Interaction volume radius: 5 \u00c5
Interaction volume height: 40 \u00c5
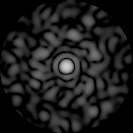
Disorder parameter: 0.8461